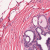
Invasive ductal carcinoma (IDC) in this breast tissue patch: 0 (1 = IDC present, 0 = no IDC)